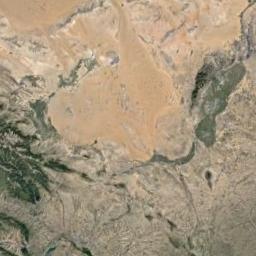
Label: desert